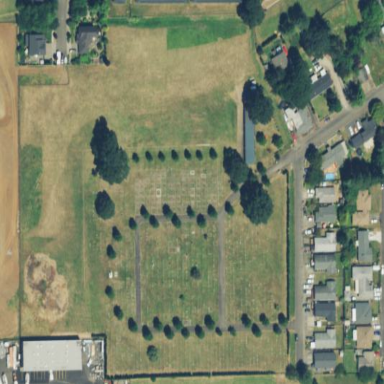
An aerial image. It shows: Cemetery.